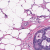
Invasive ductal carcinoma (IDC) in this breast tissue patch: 1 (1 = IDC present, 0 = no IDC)